Current action and preconditions to check: path_clear

Your task: For each precondition in the list above, predict whether it will hold at this action.

Consider the current scene as observed from the mobile robot's camera, and analyze the predicted future states of all dynamic agents (e.g., people, animals, vehicles, or any moving entities) within the NEXT SECOND.

IMPORTANT: Only answer "very likely" if you are absolutely certain—based on strong, clear evidence—that a dynamic agent will violate the precondition in the predicted future state. Do NOT answer "very likely" for unlikely, ambiguous, or low-probability risks.

Ask yourself for each precondition: Is there a high probability, with clear and convincing evidence, that the predicted future states of any dynamic agent will interfere with the predicted future state of the currently executing action within the NEXT SECOND, causing that precondition to fail?

Assess the risk level based on these predictions. Use "likely" or "very likely" if motions create a clear risk of interference.

Use "neutral" or "improbable" if agents are nearby but their predicted paths are clearly diverging or non-conflicting.

Failure Risk Categories: "very improbable", "improbable", "neutral", "likely", "very likely"

Answer Format: Output ONLY the probability_of_failure value from these categories: "very improbable", "improbable", "neutral", "likely", "very likely"

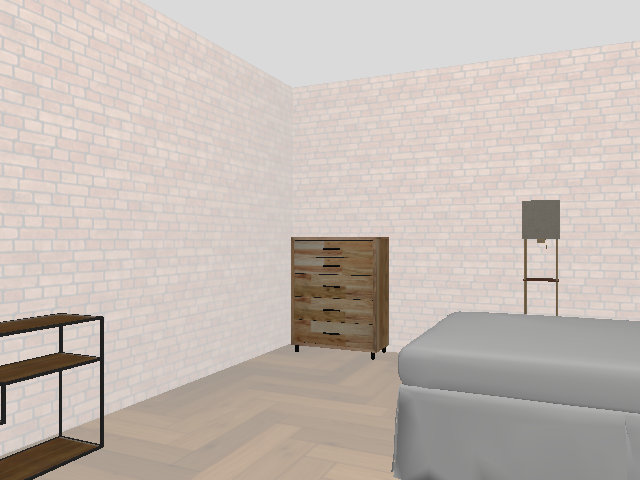

Answer: very improbable